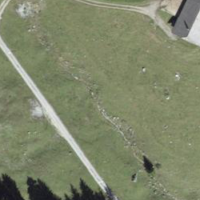
EUNIS habitat code: 23
Species observed at this site:
Podisma pedestris